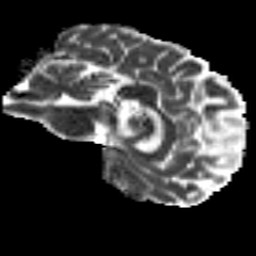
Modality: MD
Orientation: sagittal
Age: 24
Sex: male
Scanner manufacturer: siemens
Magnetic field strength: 3 T
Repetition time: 8.8 s
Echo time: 0.085 s